Interaction volume radius: 5 \u00c5
Interaction volume height: 10 \u00c5
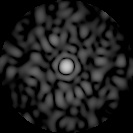
Disorder parameter: 0.8098